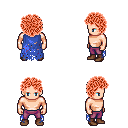
a pixel art fantasy rpg character, male body template, human, light skin, blue tattered cape, magenta pants, red curly afro hairstyle, brown shoes, four views (front, back, left, right), 2x2 character sprite sheet, small pixel art, hard edges, no anti-aliasing